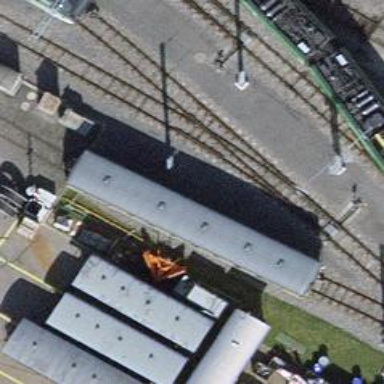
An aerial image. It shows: Narrow-gauge railway with one track passing through service yard. The railway is electrified with contact line.